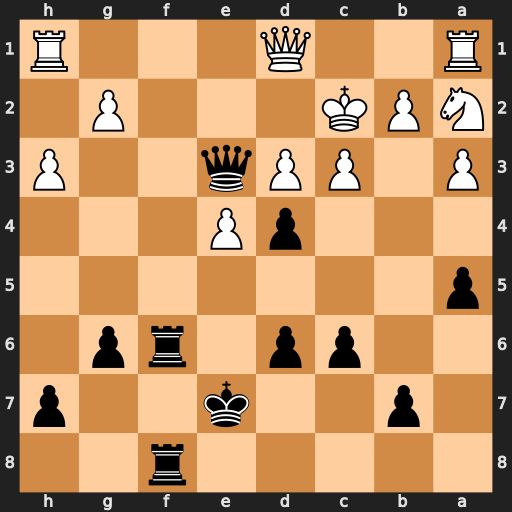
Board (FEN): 5r2/1p2k2p/2pp1rp1/p7/3pP3/P1PPq2P/NPK3P1/R2Q3R
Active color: b
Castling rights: -
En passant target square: -
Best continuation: Rf2+ Kb1 Rd2 Qxd2 Qxd2